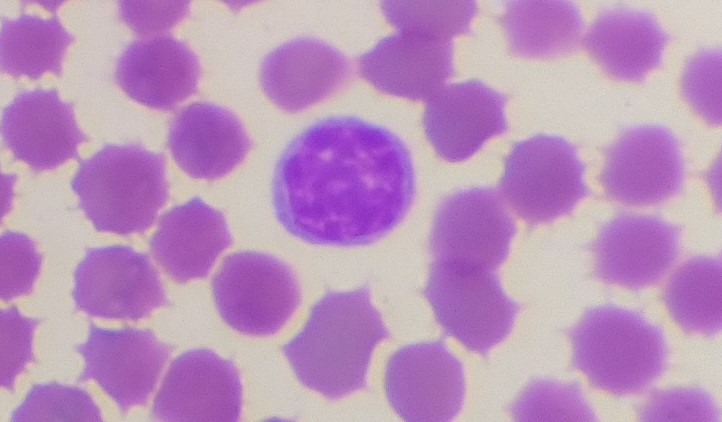
White blood cell type: Lymphocyte